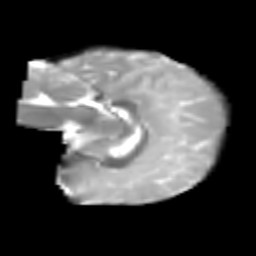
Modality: T2w
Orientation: sagittal
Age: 6
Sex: female
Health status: healthy